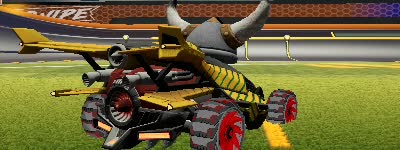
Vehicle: aftershock